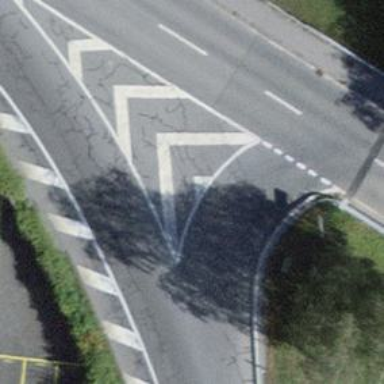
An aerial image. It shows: Trunk link highway.